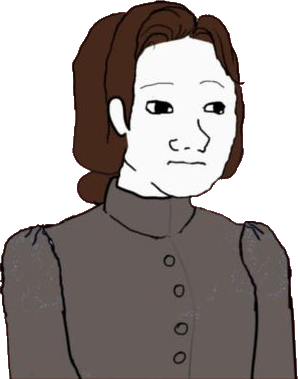
Label: 5_Trad_Wife